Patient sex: M
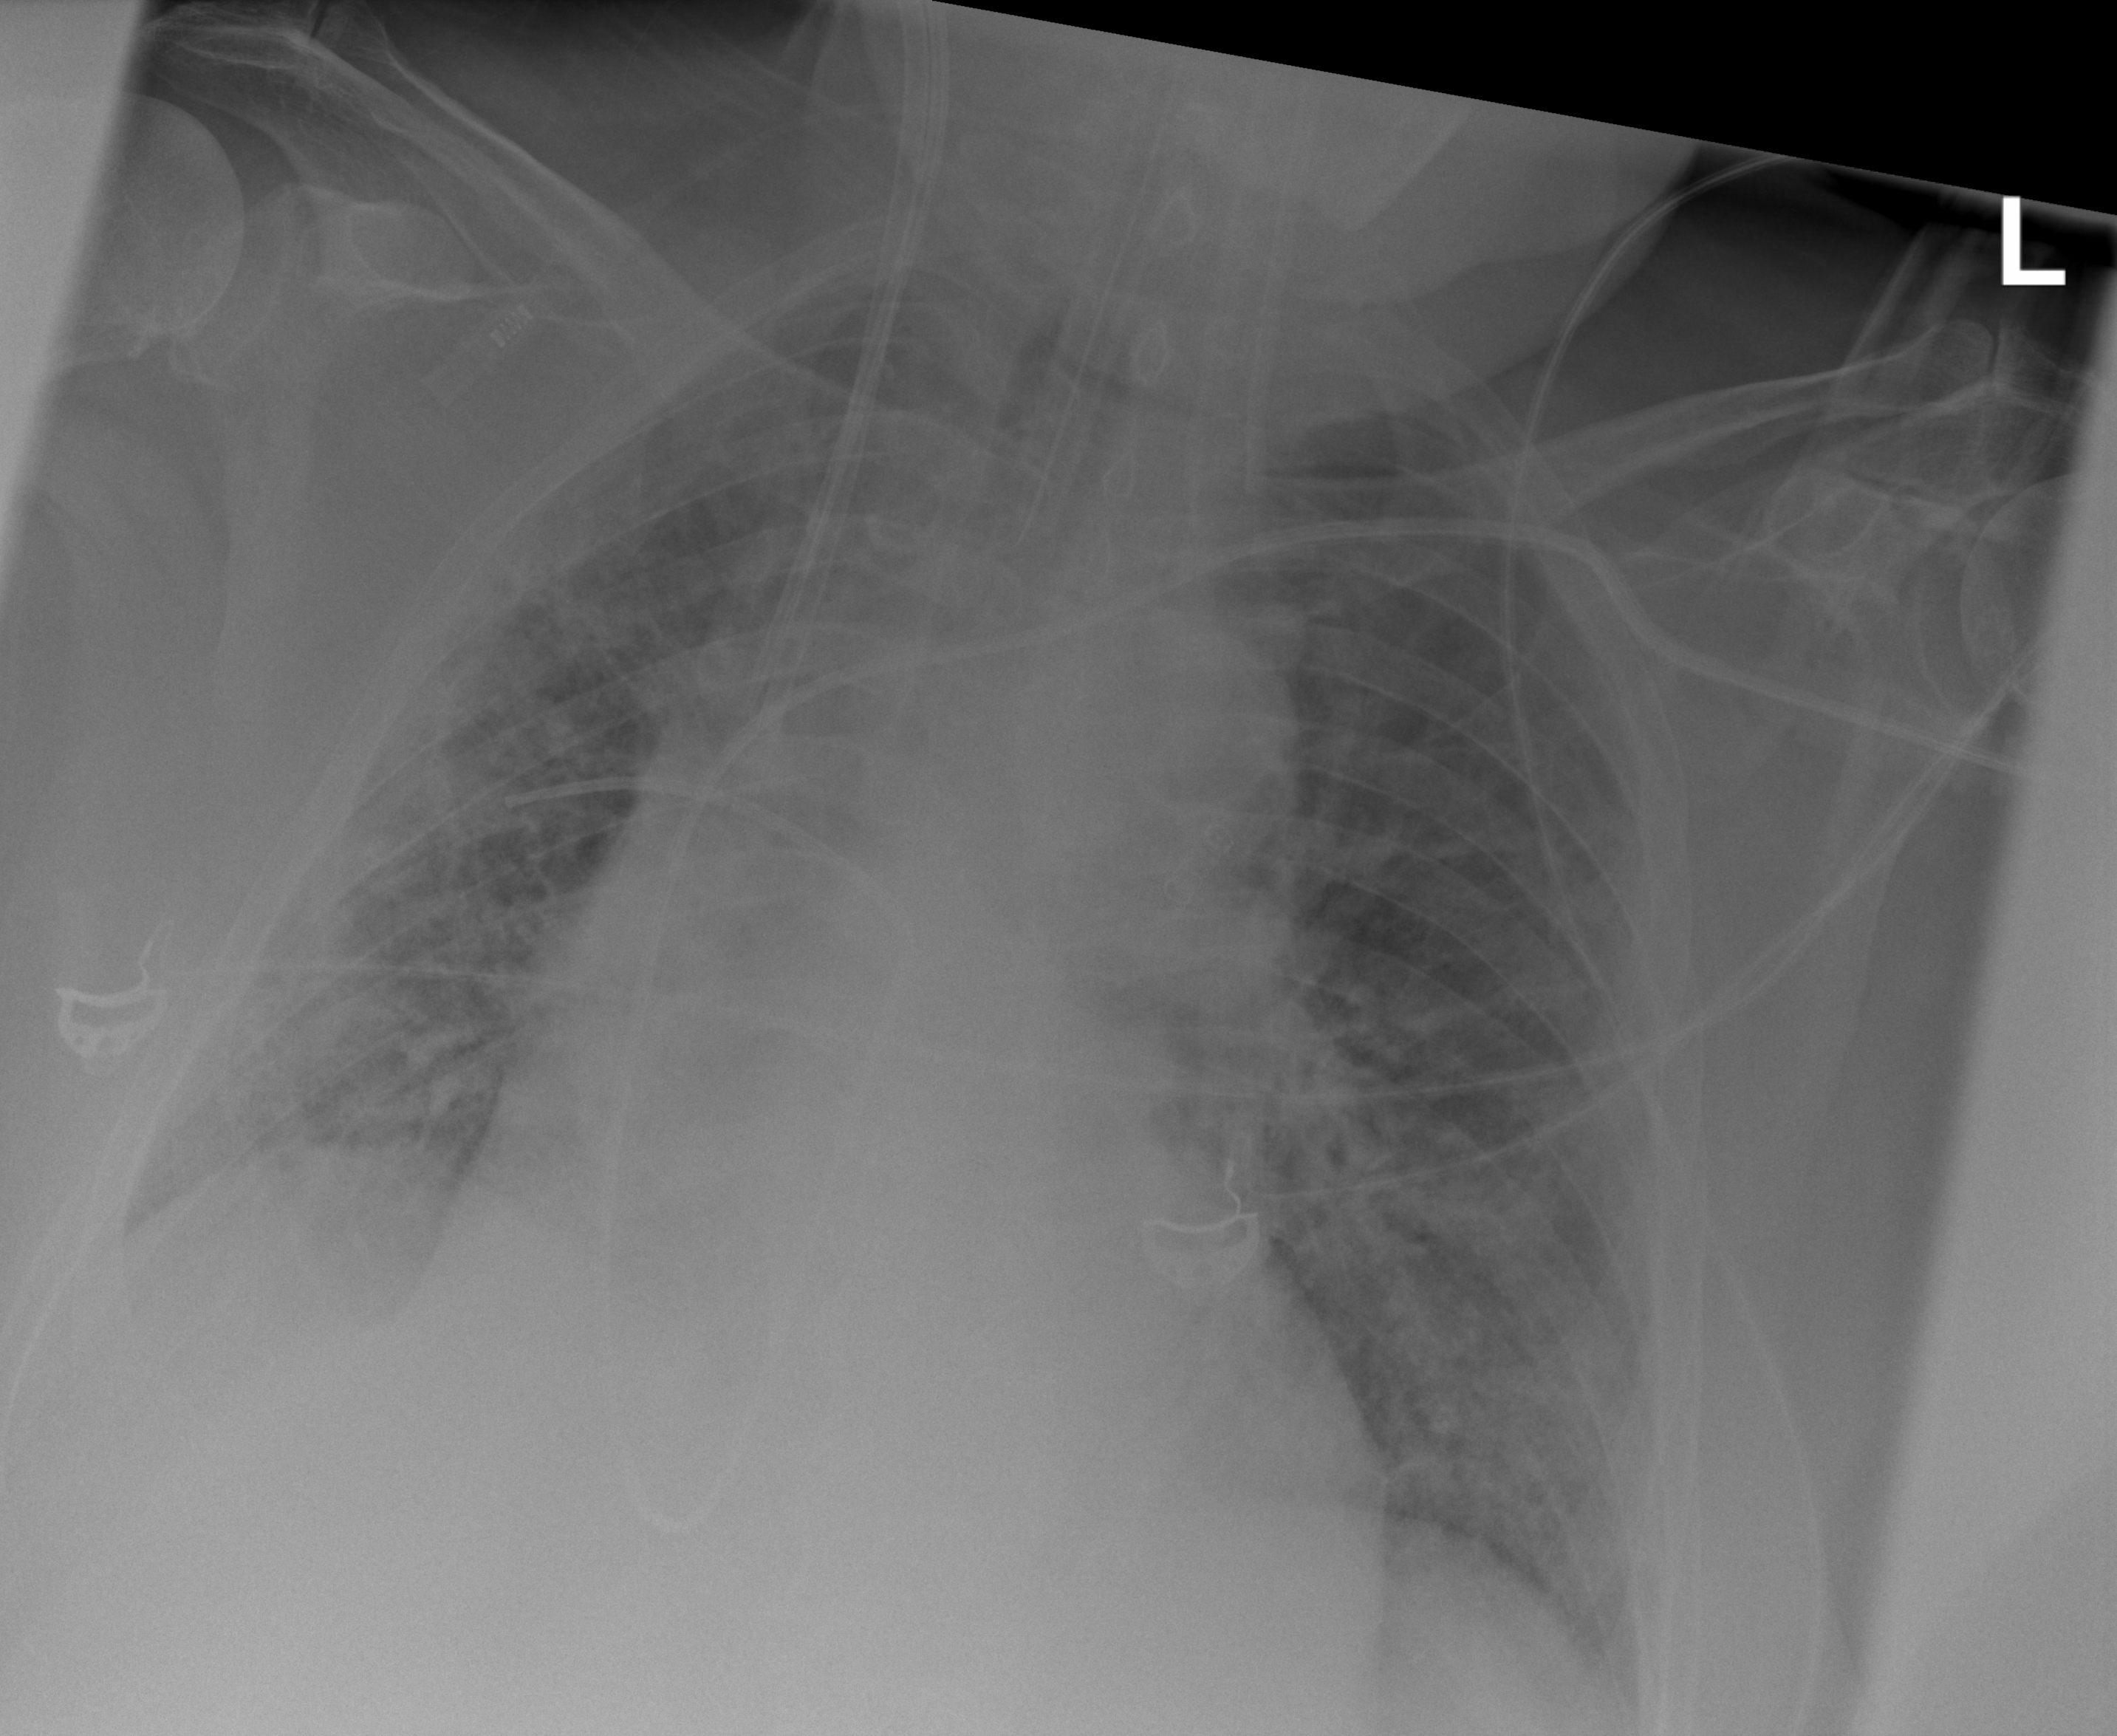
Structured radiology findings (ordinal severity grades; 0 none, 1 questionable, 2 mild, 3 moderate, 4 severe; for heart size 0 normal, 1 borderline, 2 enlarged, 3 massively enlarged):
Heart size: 2
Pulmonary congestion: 2
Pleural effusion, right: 1
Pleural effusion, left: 1
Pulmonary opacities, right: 3
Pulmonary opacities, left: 3
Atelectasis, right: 3
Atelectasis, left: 3